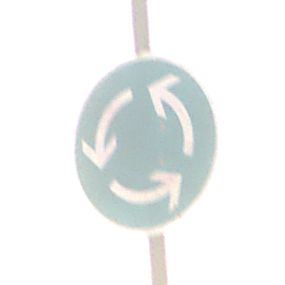
Verkehrszeichen: Kreisverkehr
Umgebung: Outdoor, Nature
Tageszeit: SunriseSunset
Wetter: PartlyCloudy
Licht: Natural
Jahreszeit: NotSpecified
Kontrast: MediumContrast